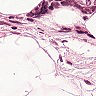
Metastatic tissue present: yes